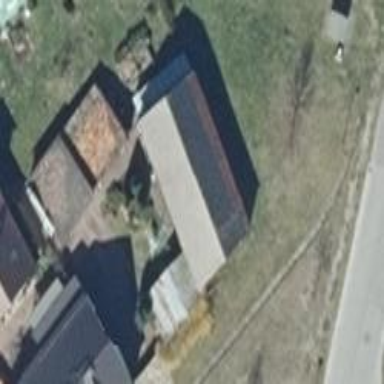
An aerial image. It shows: Flat-roofed building with grey roof.